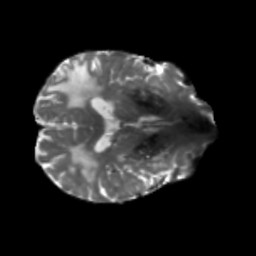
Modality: T2w
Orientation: axial
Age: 78
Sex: male
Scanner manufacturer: siemens
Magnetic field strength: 3 T
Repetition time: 5.25 s
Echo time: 0.08 s